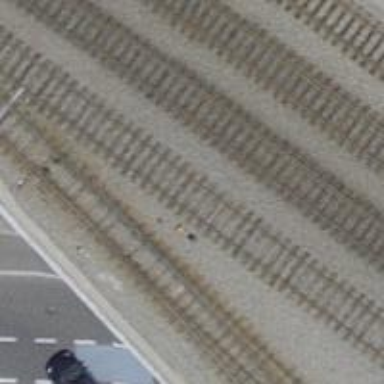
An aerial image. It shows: Rail siding with electrified tracks using contact line.